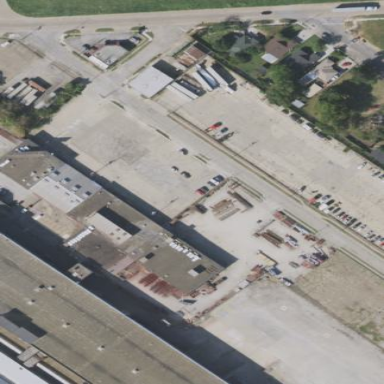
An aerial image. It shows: Industrial building.